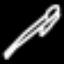
Label: pencil